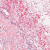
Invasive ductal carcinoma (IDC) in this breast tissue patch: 0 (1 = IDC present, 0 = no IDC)